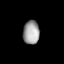
Tissue: lung
Cell type: Myeloid cells
Senescence score: 0.6433
Nuclear area (px): 381
Mean DAPI intensity: 157.937